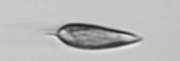
Label: Prorocentrum_triestinum